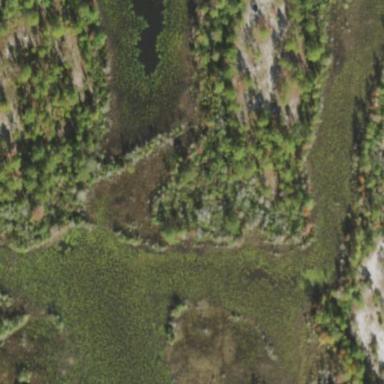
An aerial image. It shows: Marsh wetland.